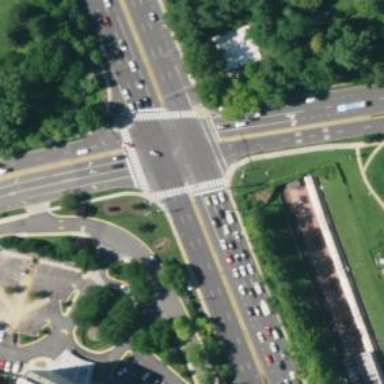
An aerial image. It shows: Zebra crossing on the road.